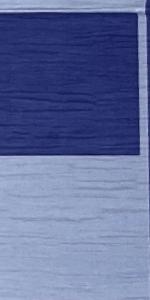
Label: Empty